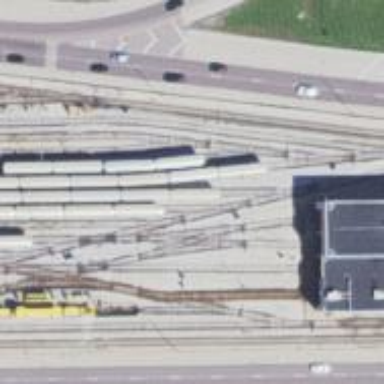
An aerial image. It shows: Railway crossing.